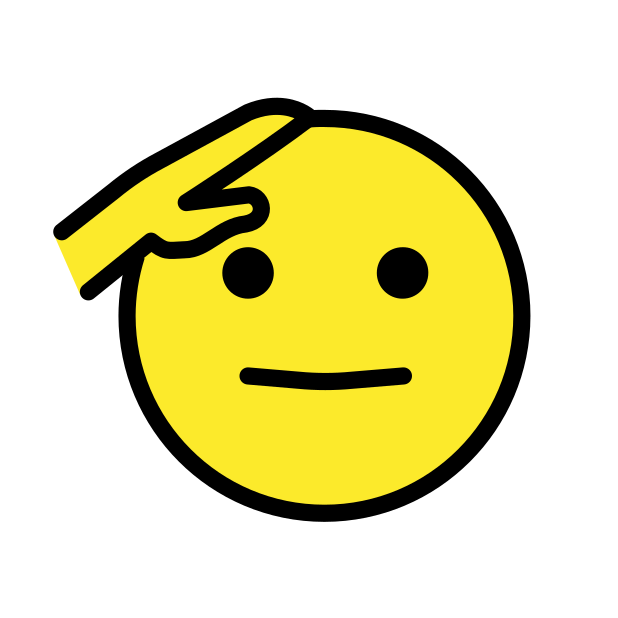
Emoji: 🫡
Name: saluting face
Unicode: 0x1fae1